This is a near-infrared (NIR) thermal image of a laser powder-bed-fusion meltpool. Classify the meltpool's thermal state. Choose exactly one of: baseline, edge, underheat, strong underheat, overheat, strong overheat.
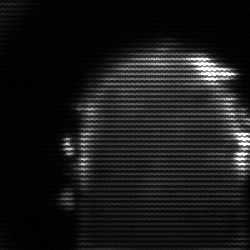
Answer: baseline